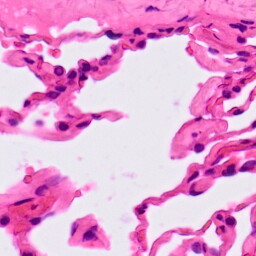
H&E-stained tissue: Lung